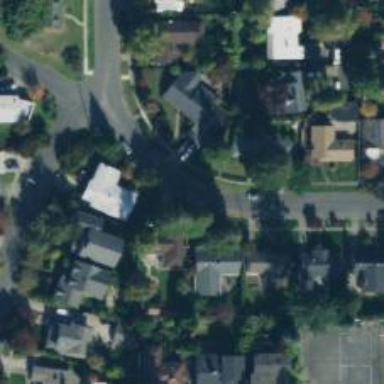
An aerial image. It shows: Residential road with asphalt surface and separate sidewalk.